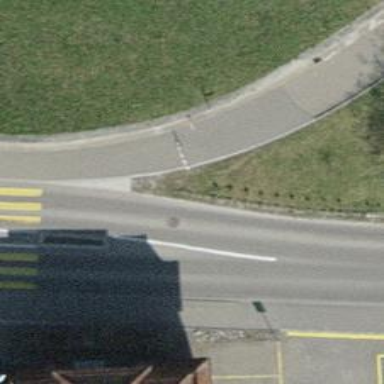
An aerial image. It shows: Cycle barrier.